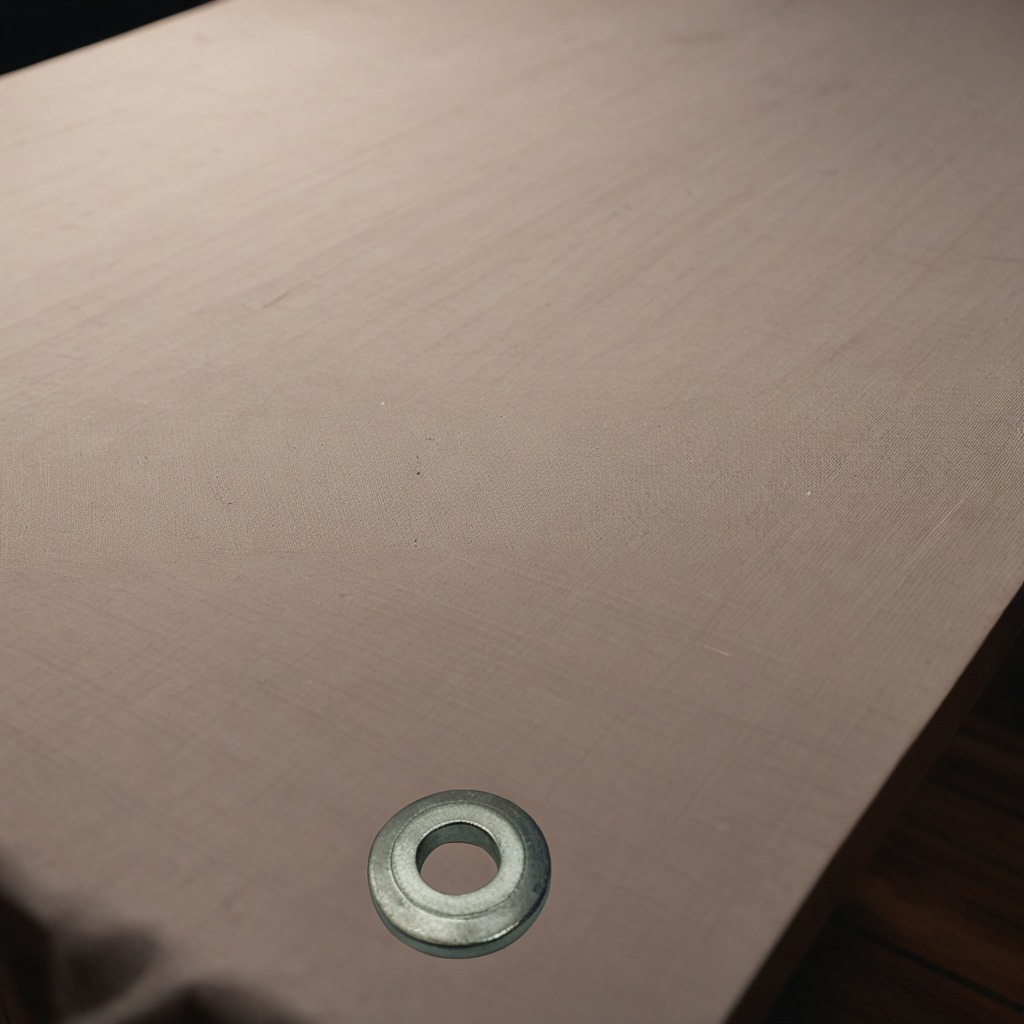
A flat metal washer lying on the wooden table.